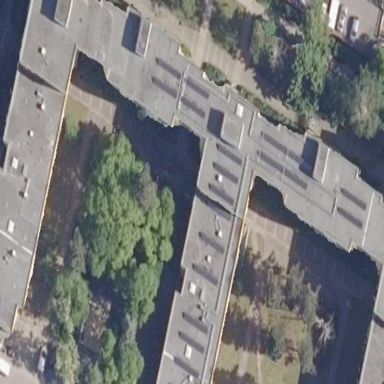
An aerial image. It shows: Flat-roofed apartment building.